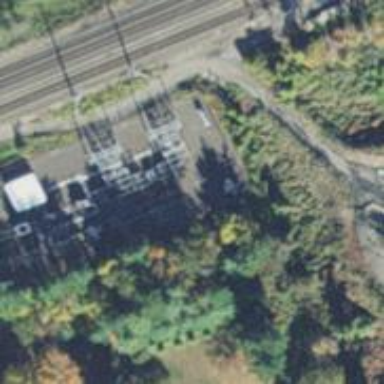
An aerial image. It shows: Switch used for power control.